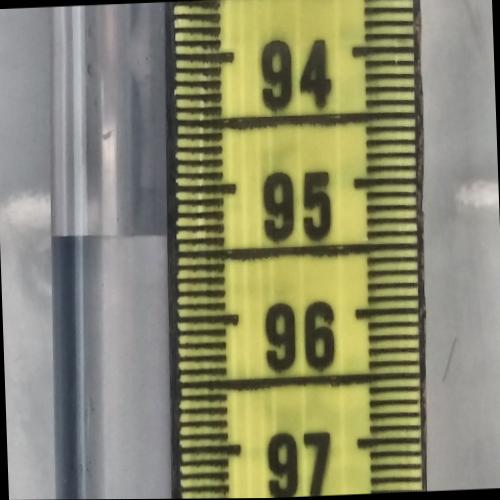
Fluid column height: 95.3 cm